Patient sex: F
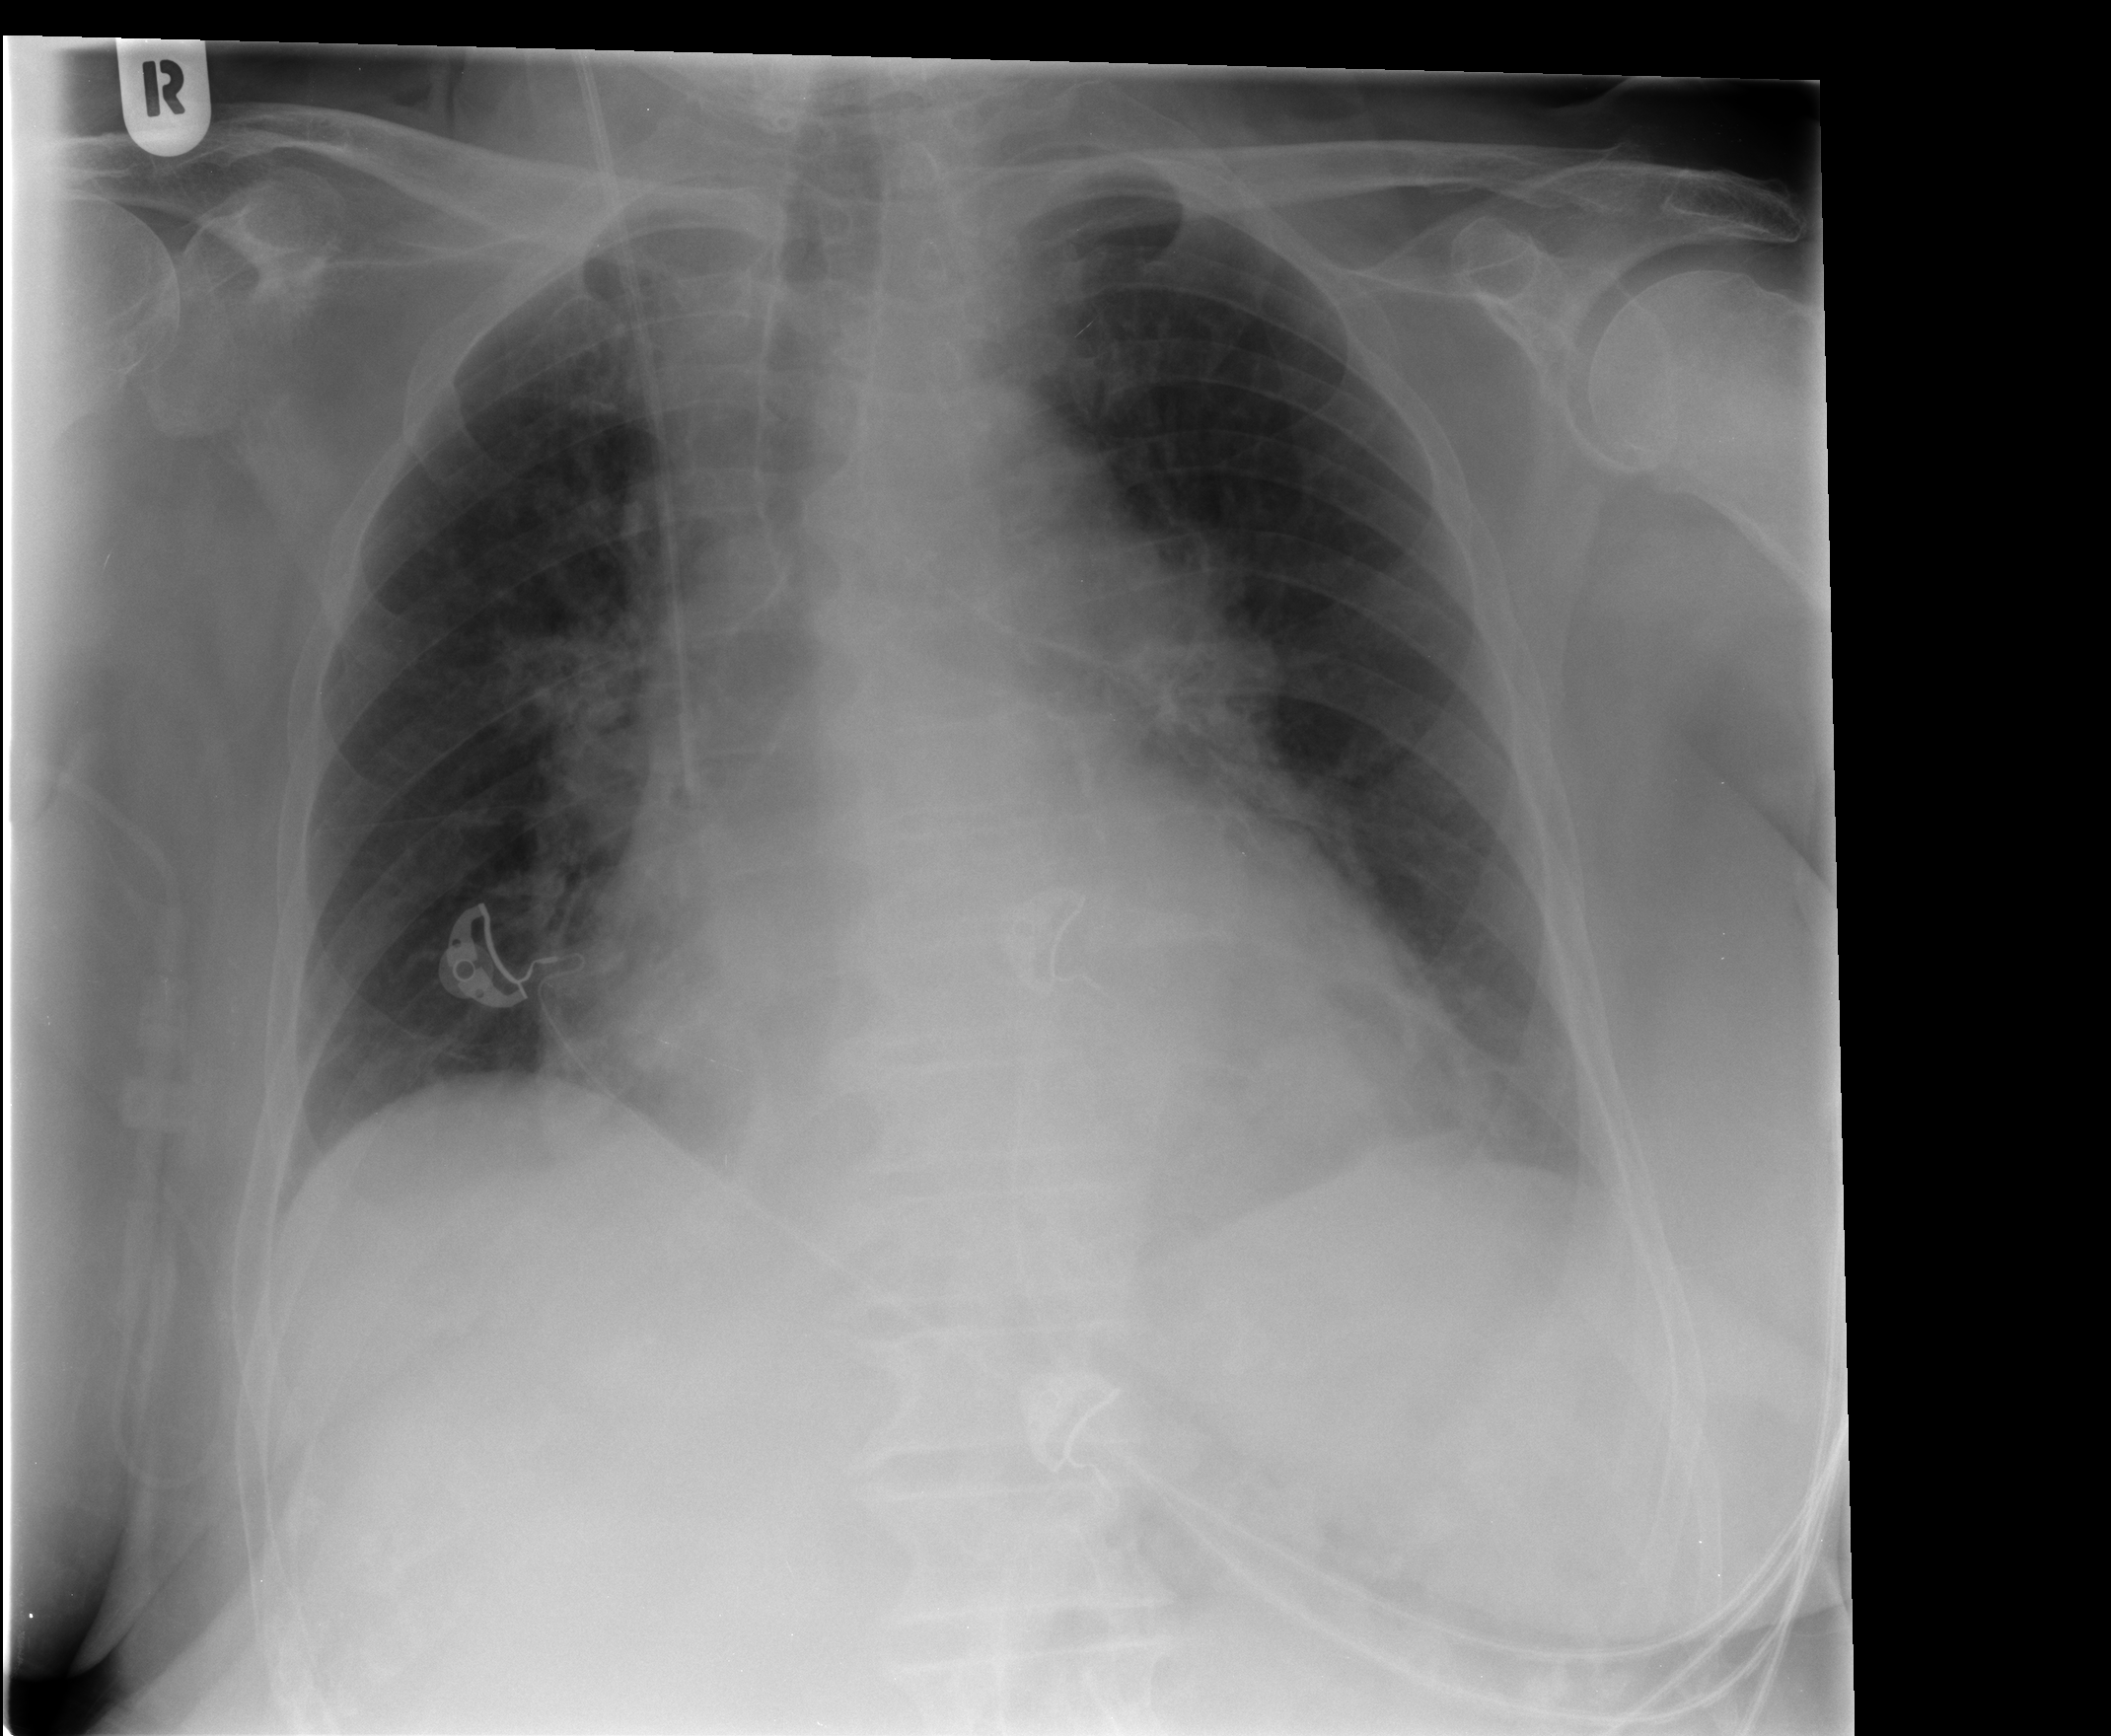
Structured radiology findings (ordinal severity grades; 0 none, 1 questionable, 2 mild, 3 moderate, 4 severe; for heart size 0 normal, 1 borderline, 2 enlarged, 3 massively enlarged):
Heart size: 2
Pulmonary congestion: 2
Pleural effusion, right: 1
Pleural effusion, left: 1
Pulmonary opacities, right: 0
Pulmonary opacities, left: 0
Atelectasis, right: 2
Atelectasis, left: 2